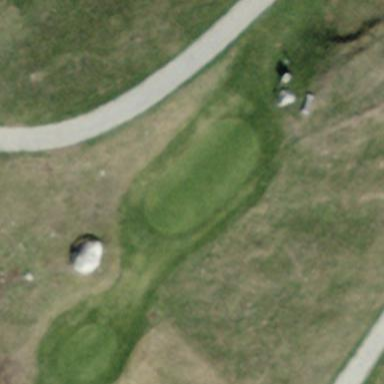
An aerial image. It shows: Golf tee on grassy land.